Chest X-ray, PA view. Patient: 53 years old, sex M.
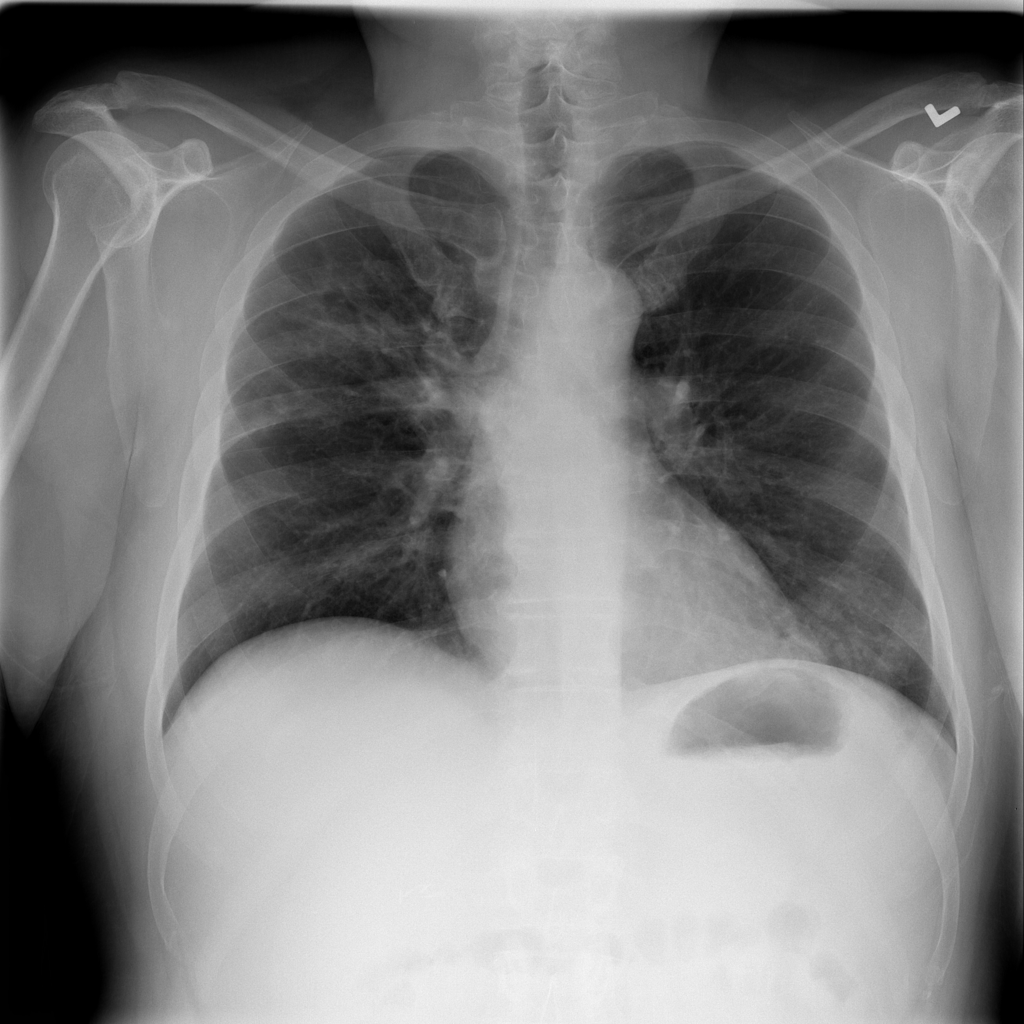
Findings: Infiltration, Pneumonia